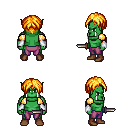
a pixel art fantasy rpg character, male body template, orc, green skin, gold arm armor, magenta pants, light blonde parted hairstyle, white cloth bracers, brown shoes, dagger, four views (front, back, left, right), 2x2 character sprite sheet, small pixel art, hard edges, no anti-aliasing